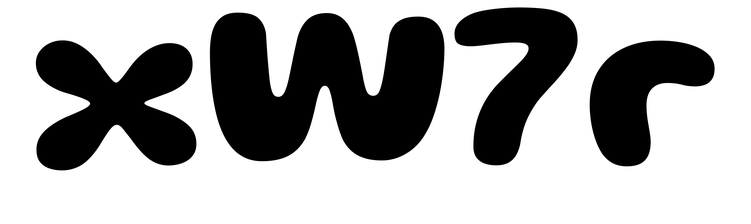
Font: Gluten_Bold